Field crop: maize
Growth stage: 2
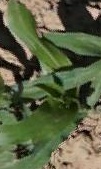
Species: maize